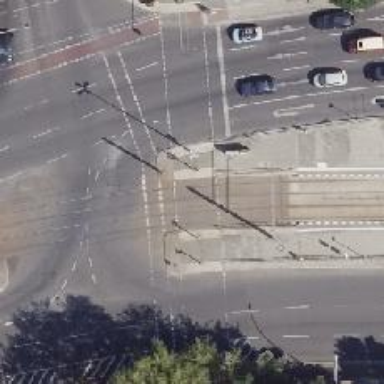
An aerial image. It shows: Tram crossing with traffic signals.